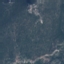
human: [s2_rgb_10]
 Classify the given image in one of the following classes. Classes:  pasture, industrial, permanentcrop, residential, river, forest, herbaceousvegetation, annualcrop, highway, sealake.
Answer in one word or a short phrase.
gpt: HerbaceousVegetation